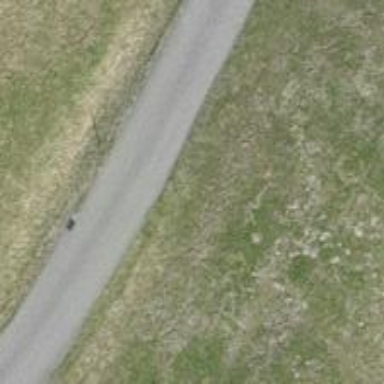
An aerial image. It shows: Asphalt road in living street.